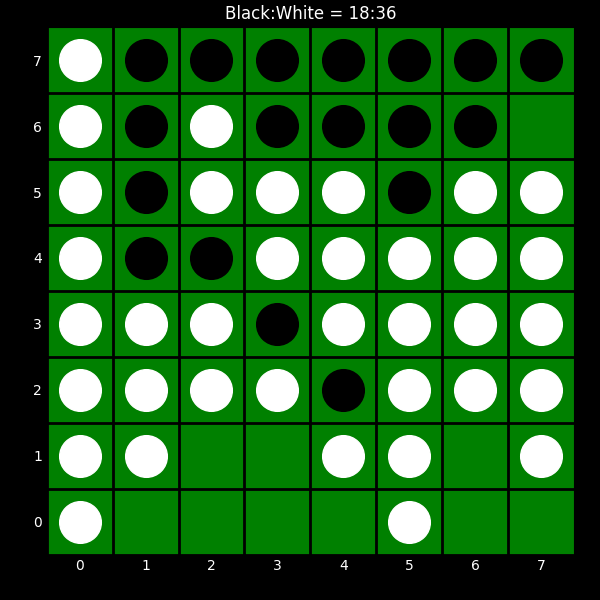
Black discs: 18
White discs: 36